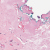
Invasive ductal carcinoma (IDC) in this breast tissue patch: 0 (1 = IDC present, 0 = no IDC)